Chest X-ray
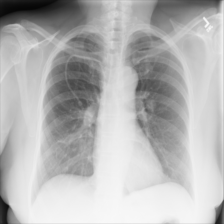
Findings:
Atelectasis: negative
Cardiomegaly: negative
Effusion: negative
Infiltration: positive
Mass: negative
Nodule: positive
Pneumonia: negative
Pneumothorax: negative
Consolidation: negative
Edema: negative
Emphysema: negative
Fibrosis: negative
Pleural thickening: negative
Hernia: negative